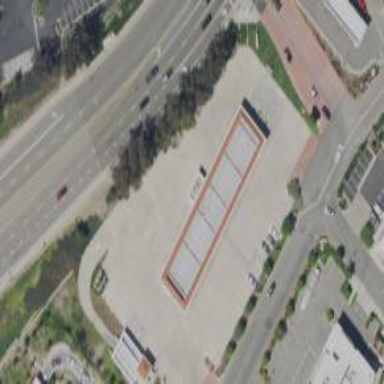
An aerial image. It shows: Fuel amenity located on the roof of building.